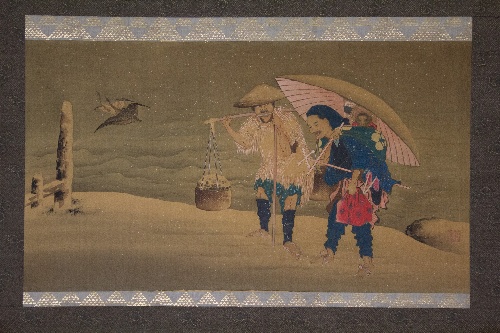
Artist: Hokuga
Artist bio: Japanese, active early 19th century
Date: 19th century
Object type: Hanging scroll
Classification: Paintings
Medium: Hanging scroll; ink and color on silk
Culture: Japan
Period: Edo period (1615–1868)
Dimensions: Image: 12 13/16 × 22 5/8 in. (32.5 × 57.5 cm)
Overall with mounting: 50 1/8 × 28 3/8 in. (127.3 × 72 cm)
Overall with knobs: 50 1/8 × 30 9/16 in. (127.3 × 77.6 cm)
Department: Asian Art
Credit line: Charles Stewart Smith Collection, Gift of Mrs. Charles Stewart Smith, Charles Stewart Smith Jr., and Howard Caswell Smith, in memory of Charles Stewart Smith, 1914
Accession year: 1914
Repository: Metropolitan Museum of Art, New York, NY
Tags: Geese|Umbrellas|Men|Monkeys|Snow